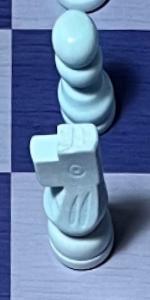
Label: Knight_White